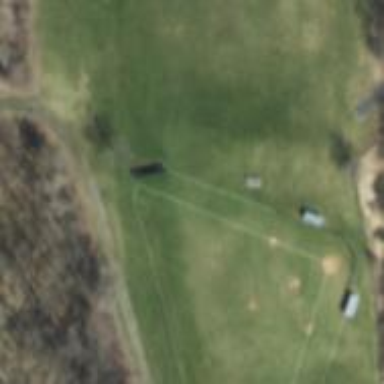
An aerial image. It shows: Baseball pitch for leisure land.